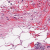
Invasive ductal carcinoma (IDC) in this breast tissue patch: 0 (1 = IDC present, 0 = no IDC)